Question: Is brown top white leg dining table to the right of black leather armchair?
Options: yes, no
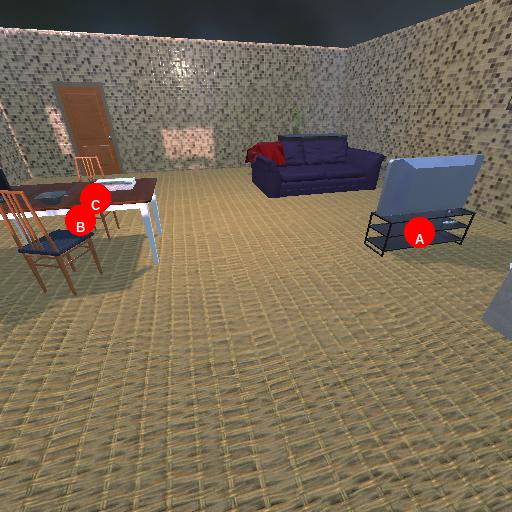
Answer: yes